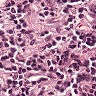
Metastatic tissue present: no